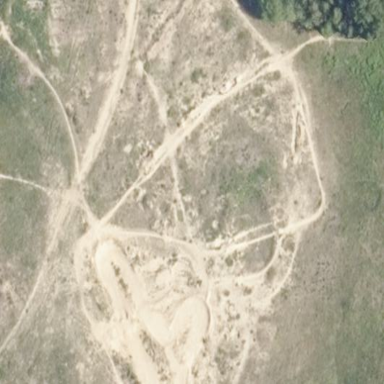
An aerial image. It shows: Compacted BMX track on leisure land.